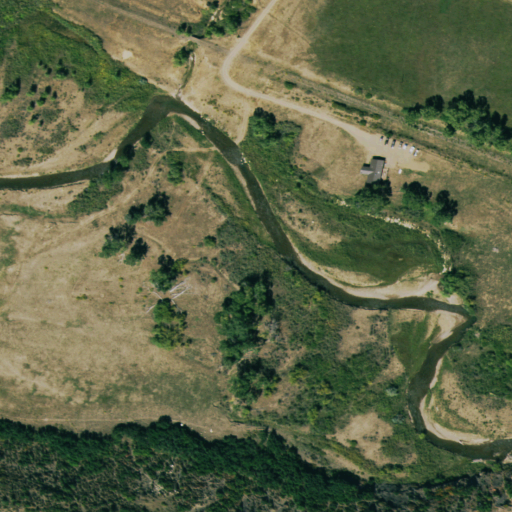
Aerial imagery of valley in Colorado named Cow Canyon containing woody wetlands, shrub, evergreen forest, herbaceous wetlands, grassland, open development, and deciduous forest